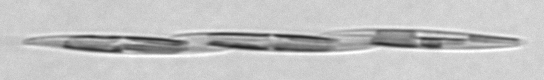
Label: Pseudo-nitzschia